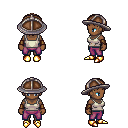
a pixel art fantasy rpg character, female body template, human, dark skin, white pirate shirt, magenta pants, blonde plain hairstyle, chain helm, leather bracers, gold boots, four views (front, back, left, right), 2x2 character sprite sheet, small pixel art, hard edges, no anti-aliasing